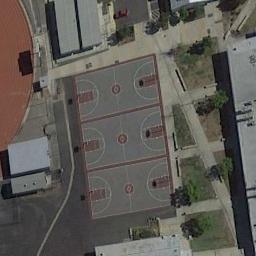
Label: basketball_court